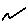
Label: zigzag